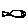
Label: fish